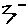
Label: zigzag